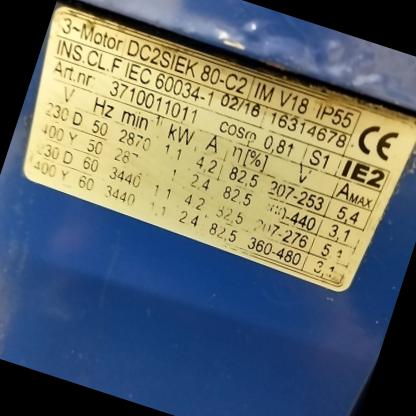
Klasa: tabliczka-znamionowa